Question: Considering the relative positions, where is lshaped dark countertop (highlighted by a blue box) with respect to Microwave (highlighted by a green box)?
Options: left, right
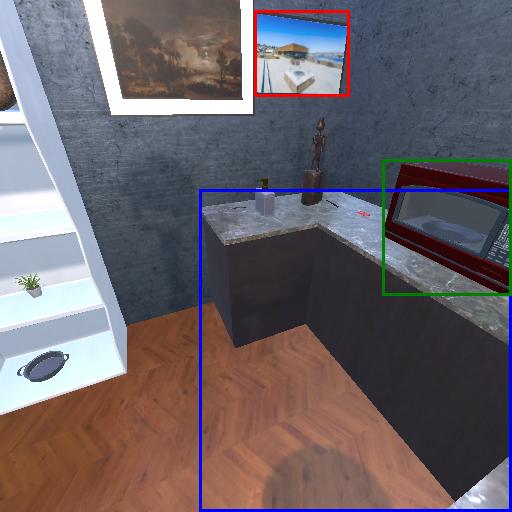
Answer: left